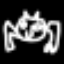
Label: frog